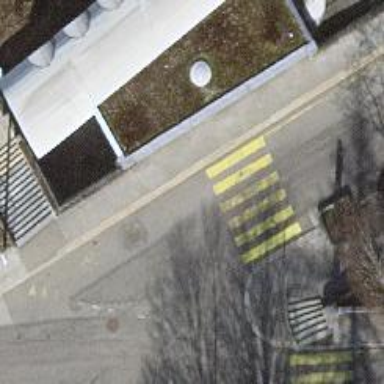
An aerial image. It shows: Uncontrolled zebra crossing with notable zebra markings.